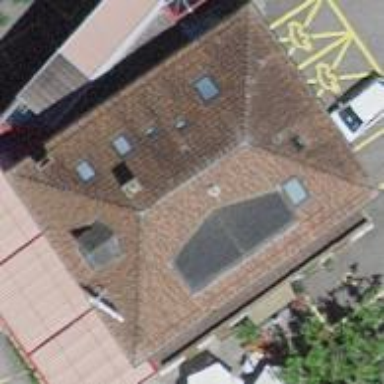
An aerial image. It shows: The building has hipped roof made of roof tiles.